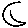
Label: moon